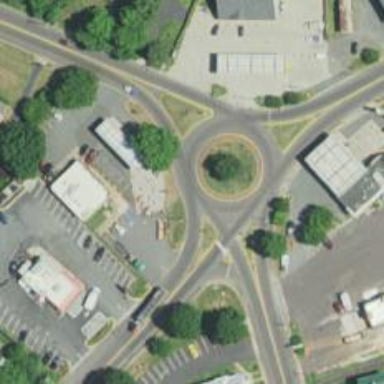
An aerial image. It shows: Roundabout on trunk highway.